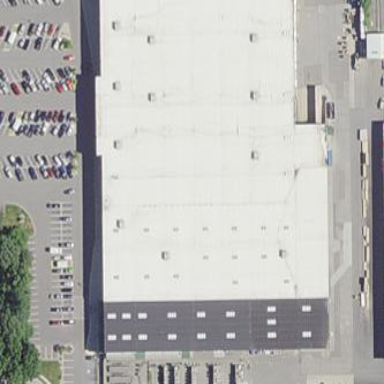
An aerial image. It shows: Retail building.